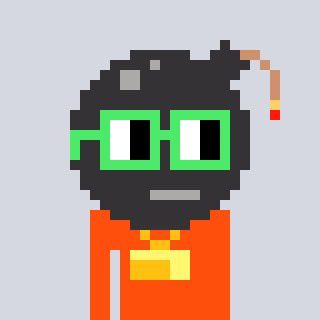
a pixel art character with square light green glasses, a bomb-shaped head and a orange-colored body on a cool background